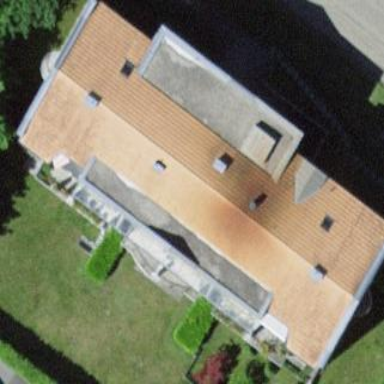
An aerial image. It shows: Gabled roof apartments building.